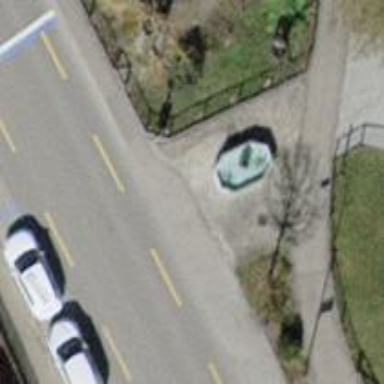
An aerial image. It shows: Beautiful fountain.